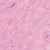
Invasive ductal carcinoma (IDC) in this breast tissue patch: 0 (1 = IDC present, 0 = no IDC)